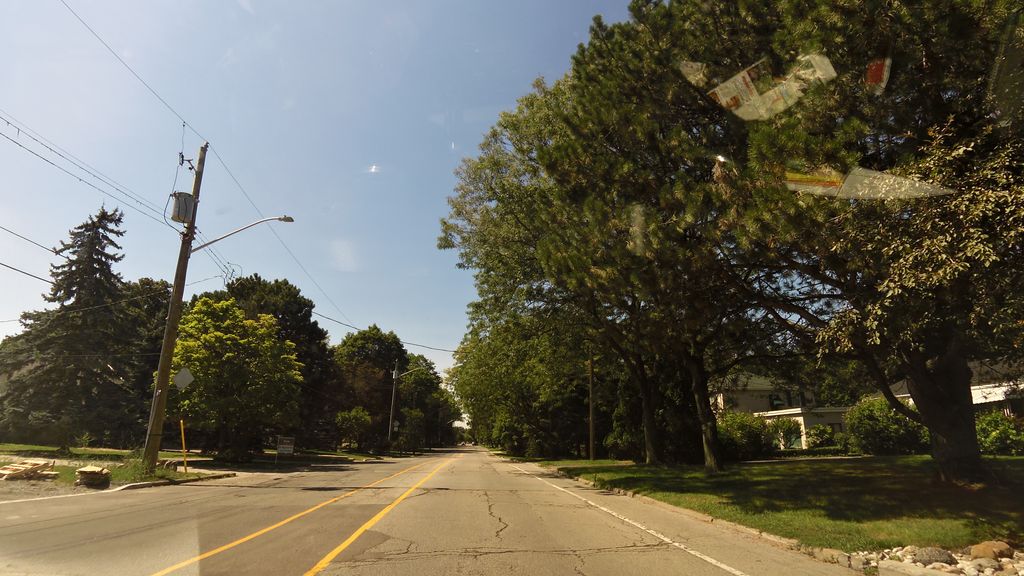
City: hamilton